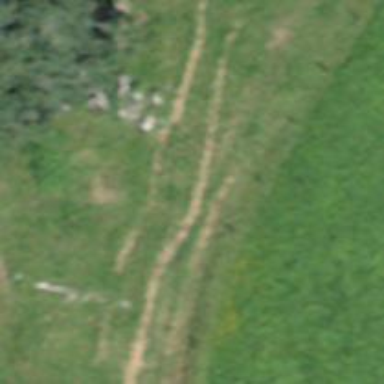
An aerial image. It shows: Track with very rough surface.